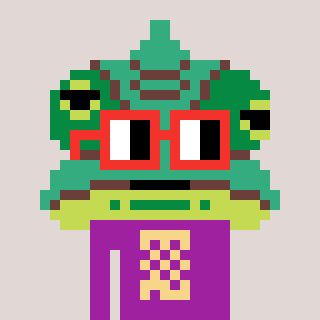
a pixel art character with square red glasses, a chameleon-shaped head and a magenta-colored body on a warm background